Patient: sex M, age 79
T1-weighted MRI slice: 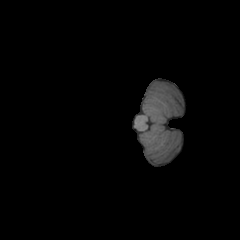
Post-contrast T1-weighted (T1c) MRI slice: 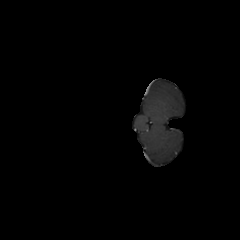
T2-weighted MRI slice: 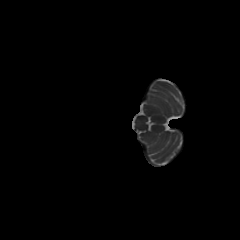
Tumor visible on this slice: no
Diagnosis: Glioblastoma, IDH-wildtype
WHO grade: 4